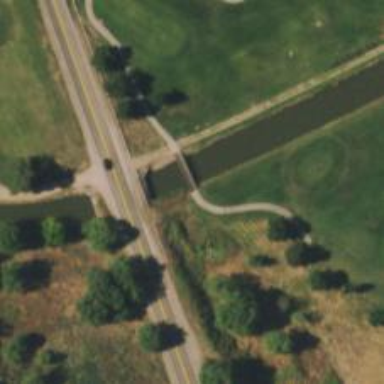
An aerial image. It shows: Path bridge with view of golf course.